Interaction volume radius: 10 \u00c5
Interaction volume height: 40 \u00c5
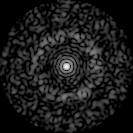
Disorder parameter: 0.8328